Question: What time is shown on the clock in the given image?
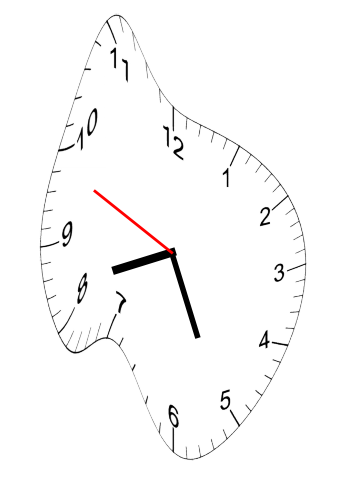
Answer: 08:25:49